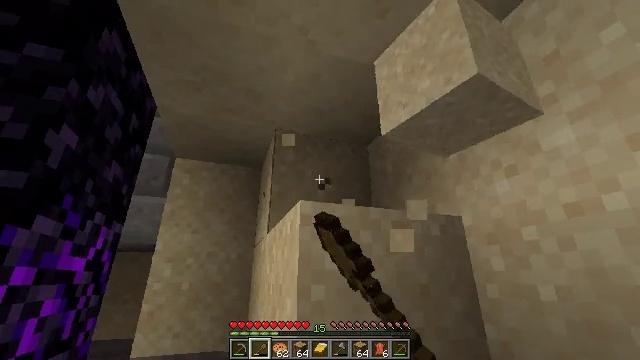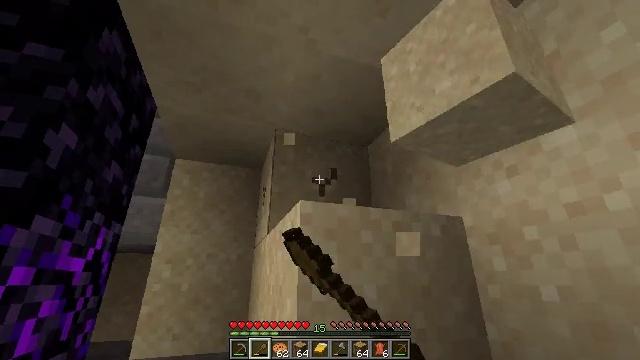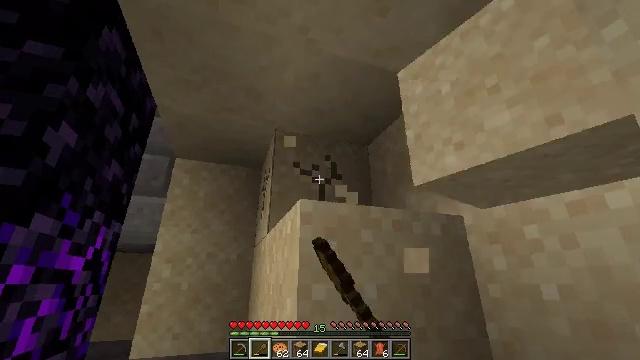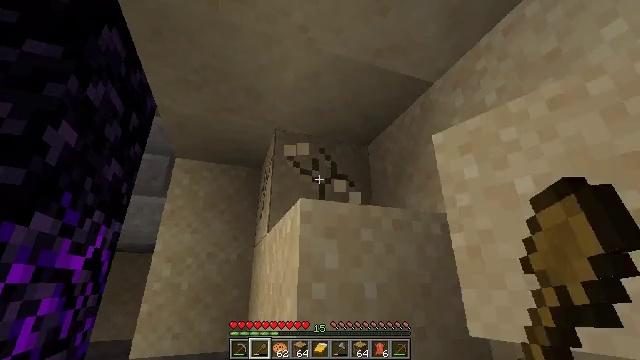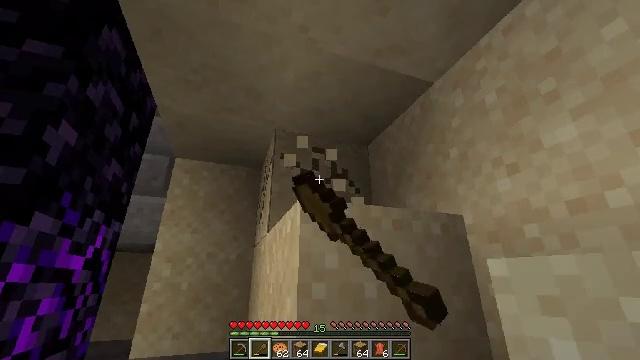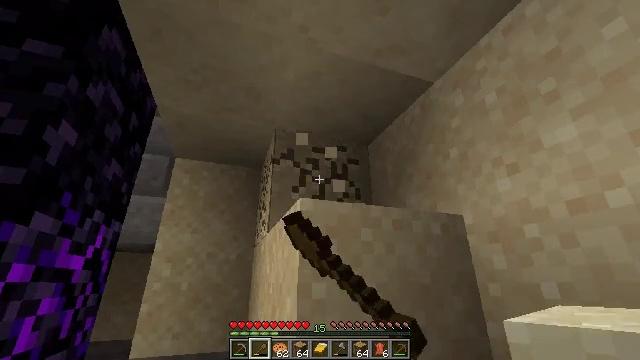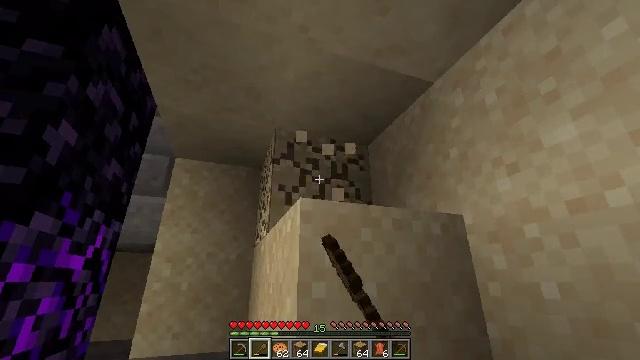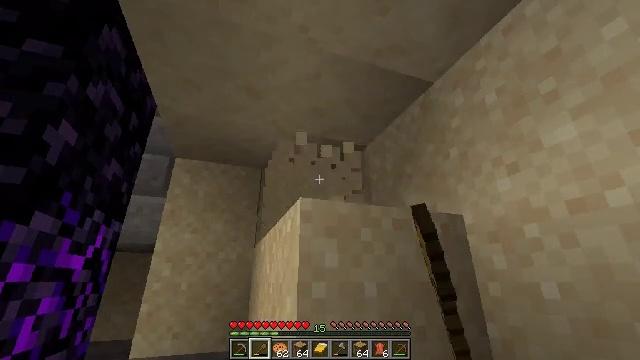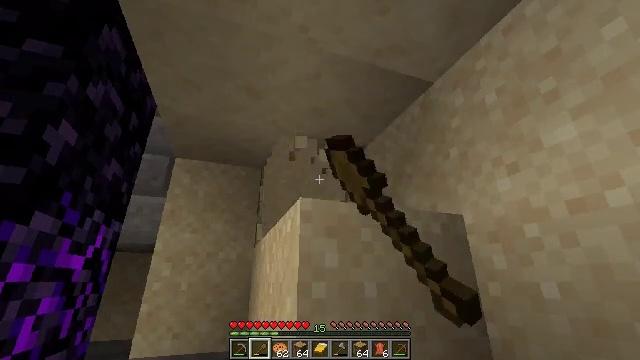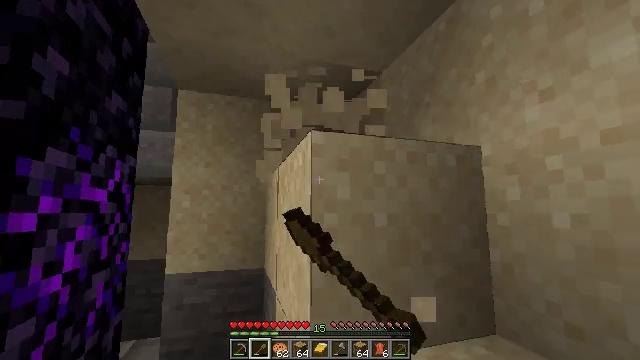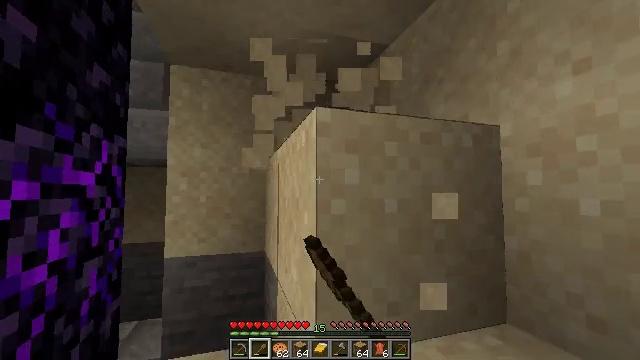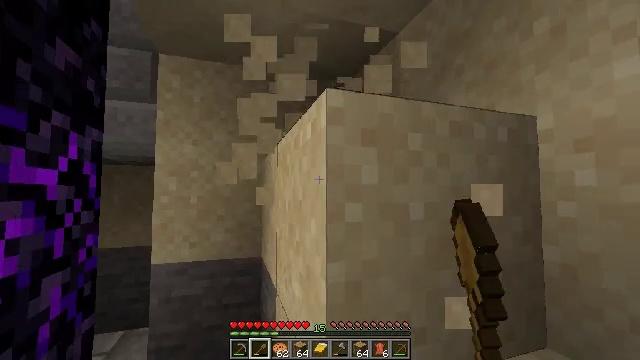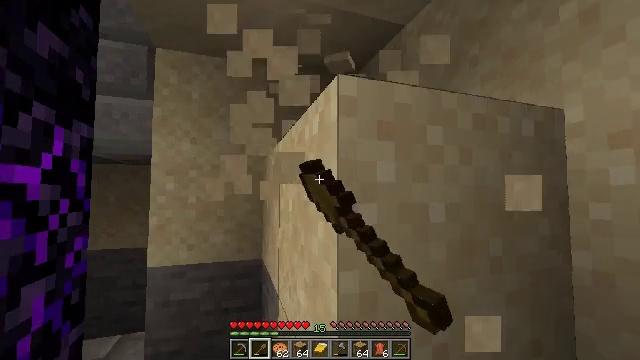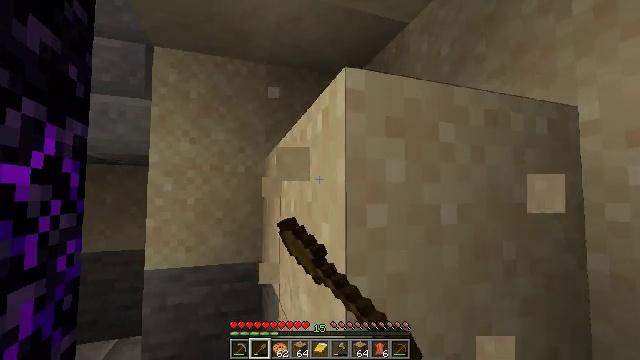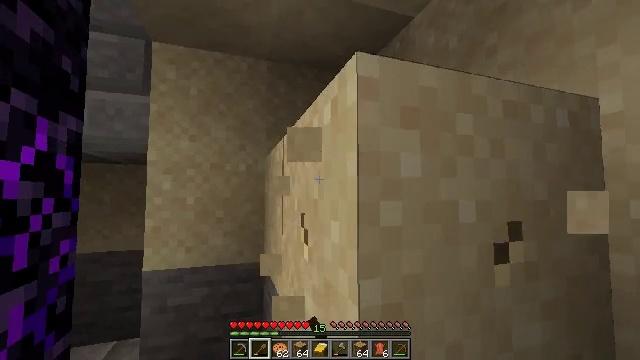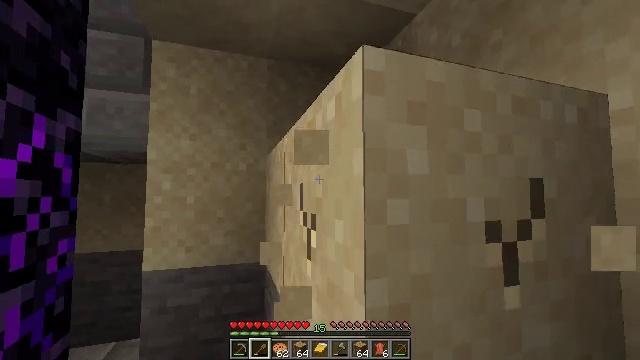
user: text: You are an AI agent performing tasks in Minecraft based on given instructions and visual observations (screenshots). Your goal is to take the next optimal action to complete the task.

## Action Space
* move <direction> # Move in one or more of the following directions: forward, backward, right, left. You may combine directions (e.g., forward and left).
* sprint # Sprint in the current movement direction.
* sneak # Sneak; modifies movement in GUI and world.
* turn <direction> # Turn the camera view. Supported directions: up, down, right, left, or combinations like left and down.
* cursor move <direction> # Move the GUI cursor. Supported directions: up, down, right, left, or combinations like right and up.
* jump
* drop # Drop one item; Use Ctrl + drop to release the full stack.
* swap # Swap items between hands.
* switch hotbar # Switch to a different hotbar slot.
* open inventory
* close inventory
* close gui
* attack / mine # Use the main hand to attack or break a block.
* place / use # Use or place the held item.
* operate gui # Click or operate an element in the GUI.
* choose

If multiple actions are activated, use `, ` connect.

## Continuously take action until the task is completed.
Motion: motion action
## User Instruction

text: Gather sand from the desert.
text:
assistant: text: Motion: attack / mine
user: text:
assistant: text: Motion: attack / mine
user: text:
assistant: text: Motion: attack / mine
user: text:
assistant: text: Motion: attack / mine
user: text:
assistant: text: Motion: attack / mine
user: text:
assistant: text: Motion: attack / mine
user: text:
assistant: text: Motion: attack / mine
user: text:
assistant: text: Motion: attack / mine
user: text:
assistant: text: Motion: move forward, turn left and down, attack / mine
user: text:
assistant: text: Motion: move forward, turn down, attack / mine
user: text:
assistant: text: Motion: move forward, attack / mine
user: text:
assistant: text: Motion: attack / mine
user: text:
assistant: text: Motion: attack / mine
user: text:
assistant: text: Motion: attack / mine
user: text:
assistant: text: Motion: attack / mine
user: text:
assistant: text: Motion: attack / mine
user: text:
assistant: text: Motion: attack / mine
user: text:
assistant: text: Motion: attack / mine
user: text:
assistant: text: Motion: attack / mine
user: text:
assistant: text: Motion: attack / mine
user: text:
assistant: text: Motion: attack / mine
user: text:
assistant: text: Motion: attack / mine
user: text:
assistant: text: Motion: attack / mine
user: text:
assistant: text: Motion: attack / mine
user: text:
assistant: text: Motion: move forward, attack / mine
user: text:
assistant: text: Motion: move forward, attack / mine
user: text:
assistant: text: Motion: move forward, attack / mine
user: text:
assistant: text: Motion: attack / mine
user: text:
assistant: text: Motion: turn down, attack / mine
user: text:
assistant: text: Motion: turn down, attack / mine